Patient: sex F, age 82
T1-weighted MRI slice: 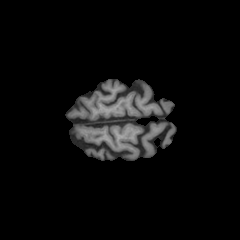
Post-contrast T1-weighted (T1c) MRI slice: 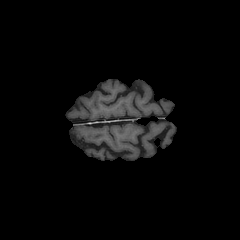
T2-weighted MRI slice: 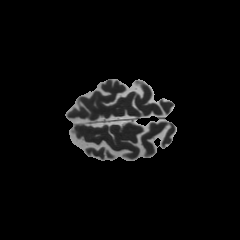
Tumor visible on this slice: no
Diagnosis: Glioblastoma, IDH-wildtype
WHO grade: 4